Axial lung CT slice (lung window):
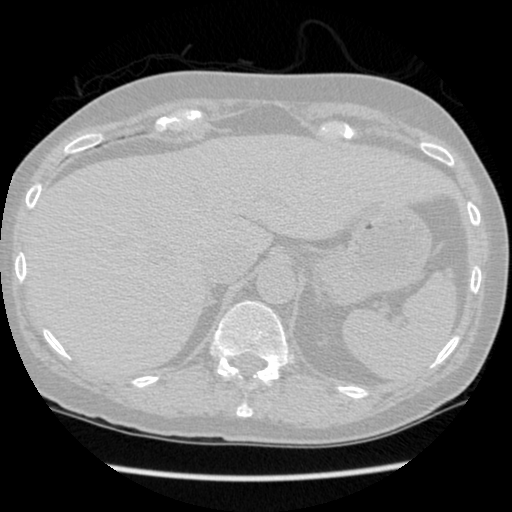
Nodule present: no